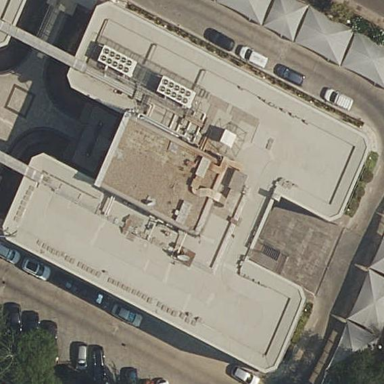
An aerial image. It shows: Commercial building.